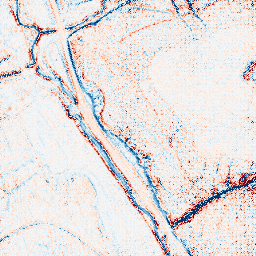
Category: edge_preserving
Decomposition family: bilateral
Decomposition parameters: d: 9
sigma_color: 100
sigma_space: 25
Upsampling method: regularized
Upsampling parameters: scale: 4
lambda_reg: 0.1
Upsampling scale: 4